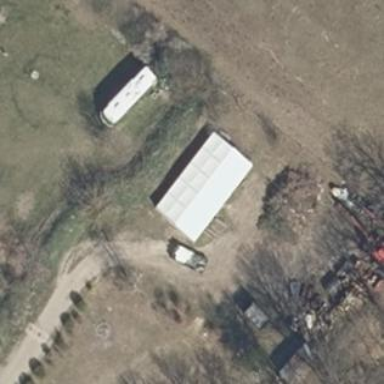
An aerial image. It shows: Shed.